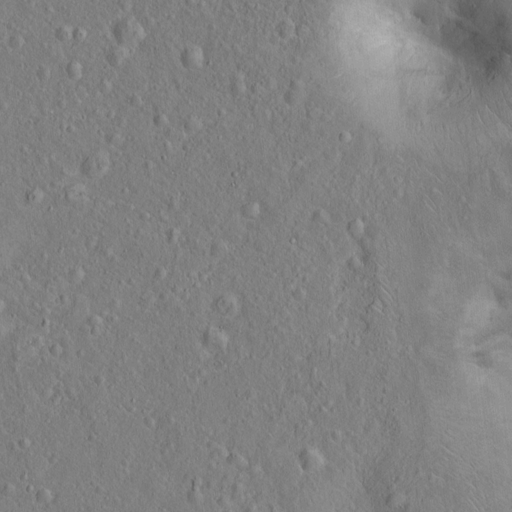
Classes present: Background, Cone